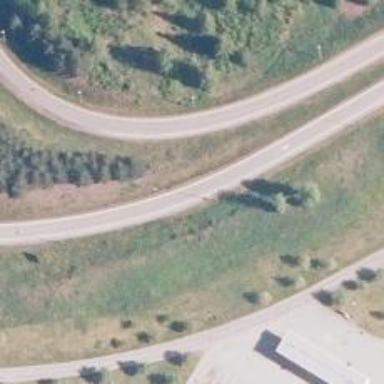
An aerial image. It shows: Trunk link highway with asphalt surface.